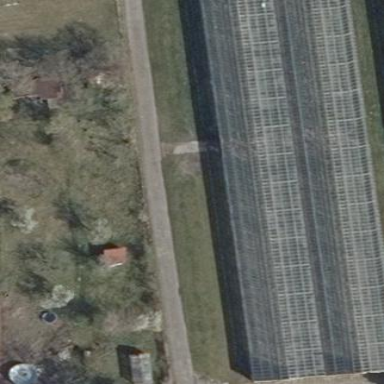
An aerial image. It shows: Greenhouse.